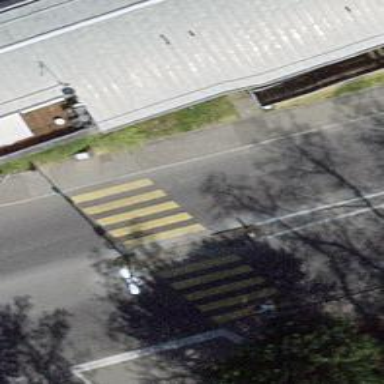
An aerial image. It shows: Uncontrolled crossing with central island on the road.